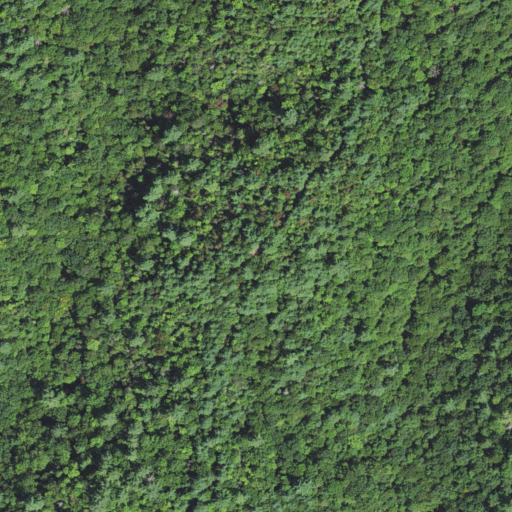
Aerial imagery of ridge(s) in North Carolina named Bristol Ridge containing mixed forest, evergreen forest, and deciduous forest